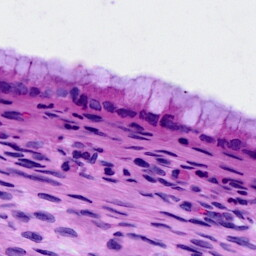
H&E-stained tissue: Cervix